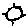
Label: sun